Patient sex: M
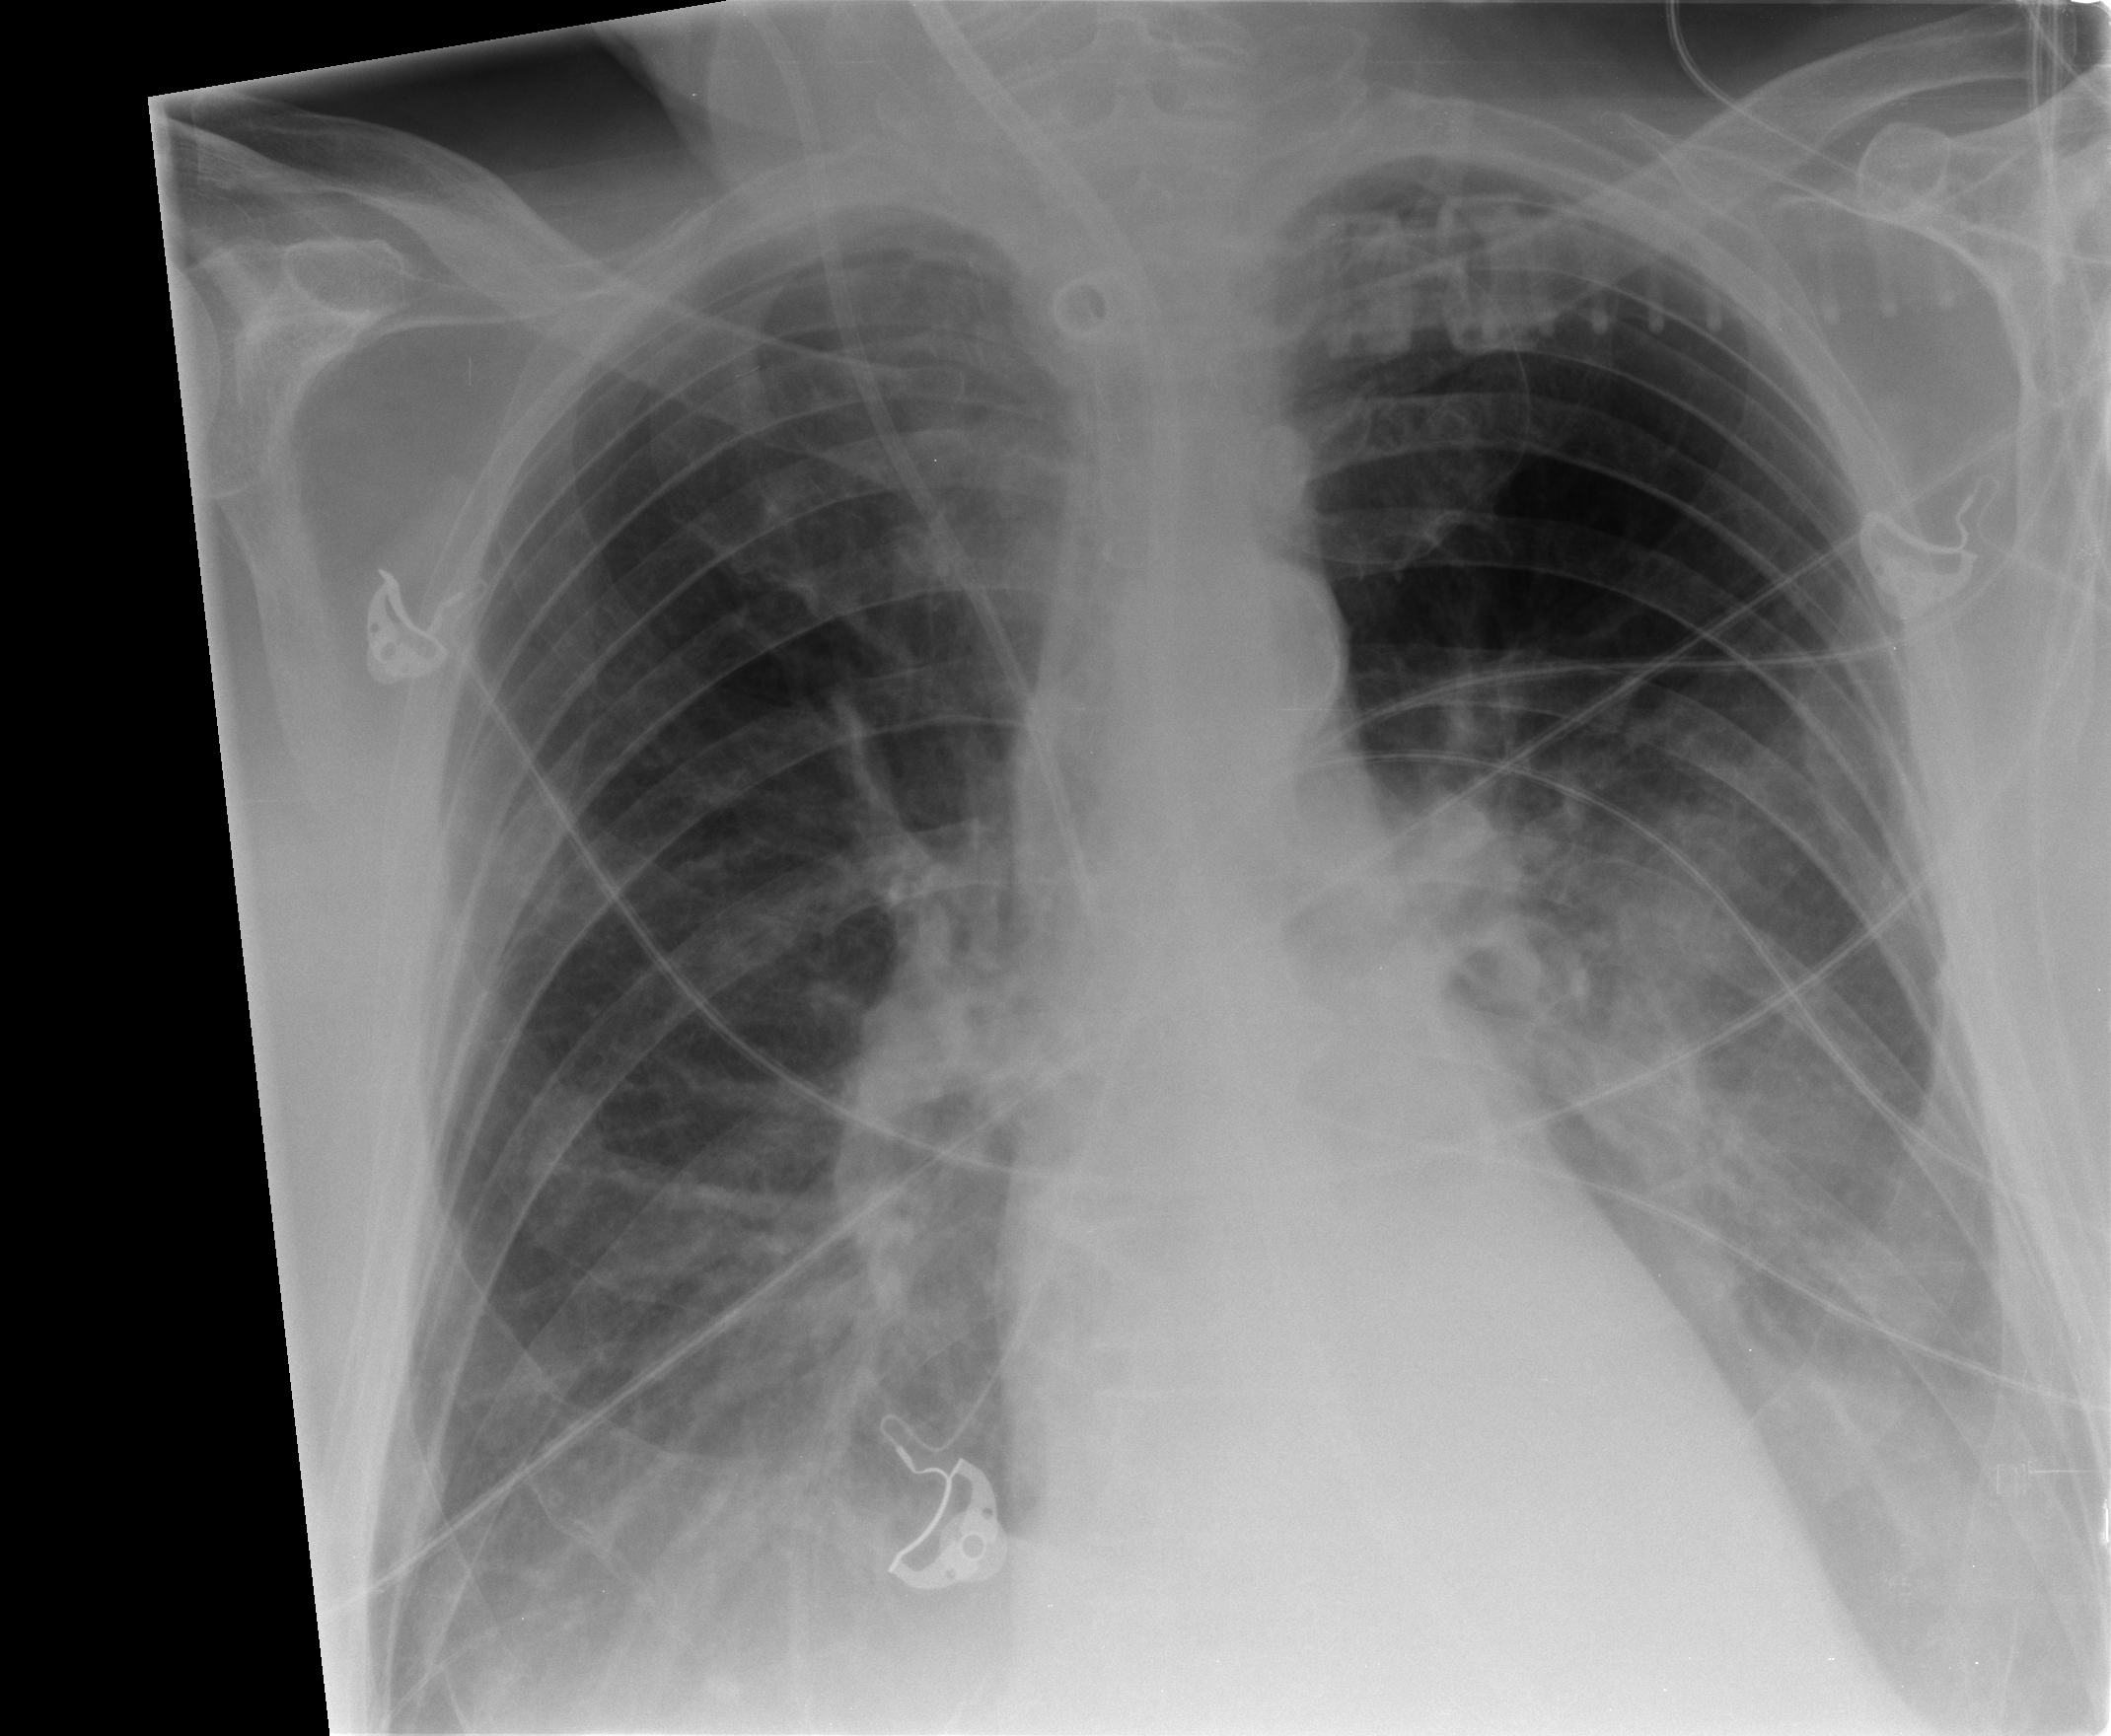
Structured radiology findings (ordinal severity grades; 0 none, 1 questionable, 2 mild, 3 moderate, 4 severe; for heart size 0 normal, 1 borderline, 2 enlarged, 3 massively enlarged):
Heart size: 0
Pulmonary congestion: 0
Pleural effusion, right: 1
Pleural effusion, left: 1
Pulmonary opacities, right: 0
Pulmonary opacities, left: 2
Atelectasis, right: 2
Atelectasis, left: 2